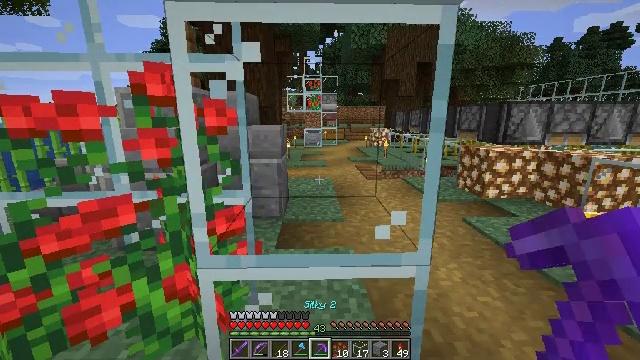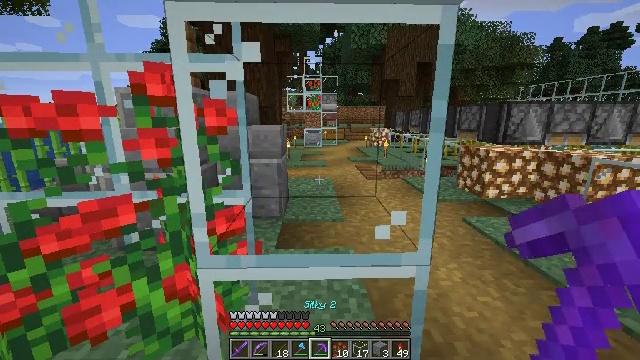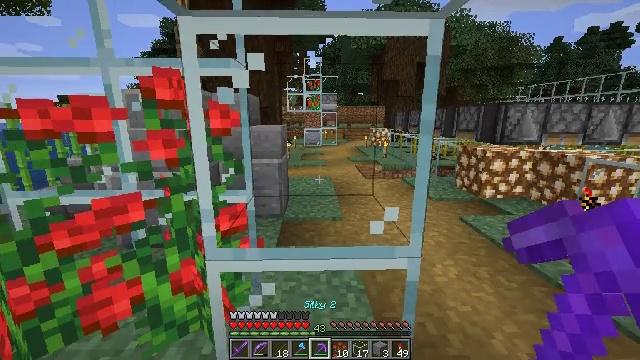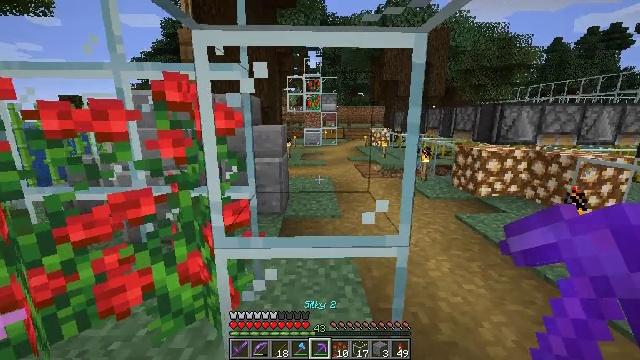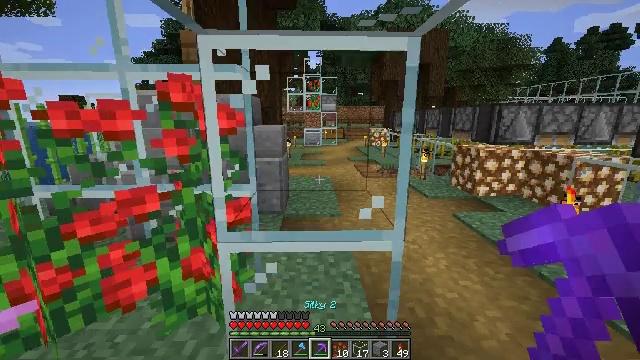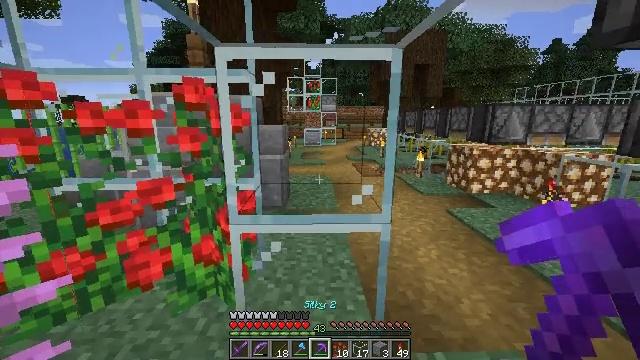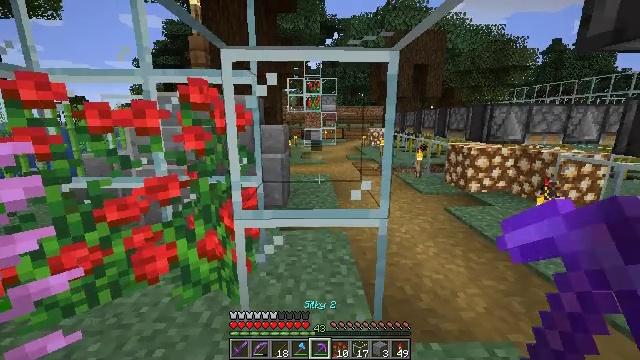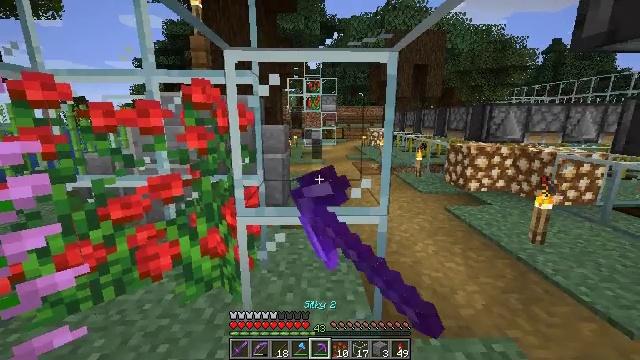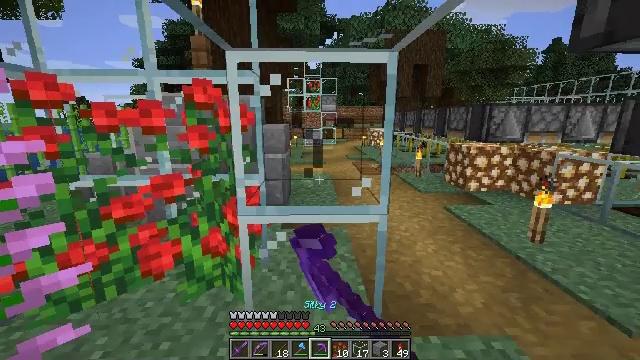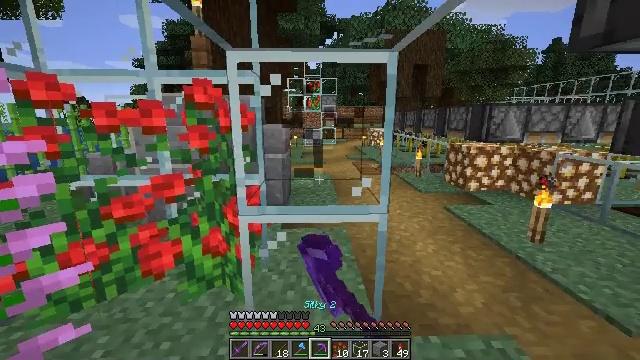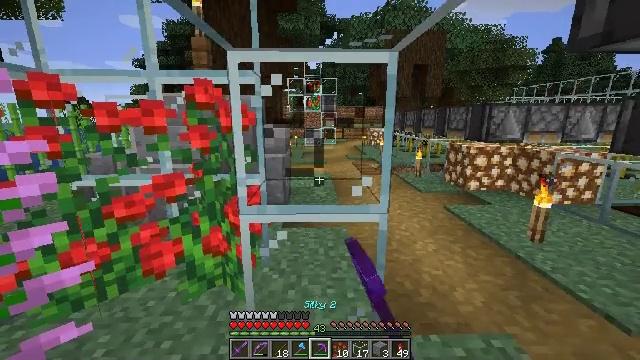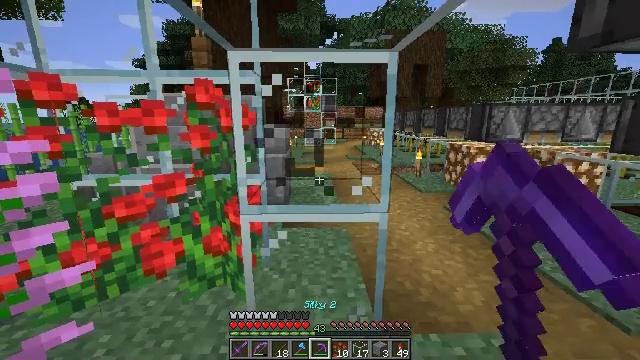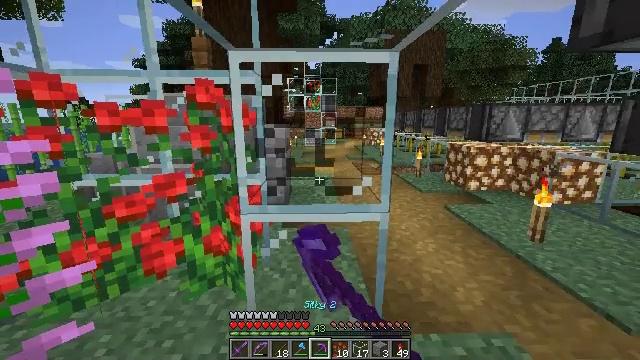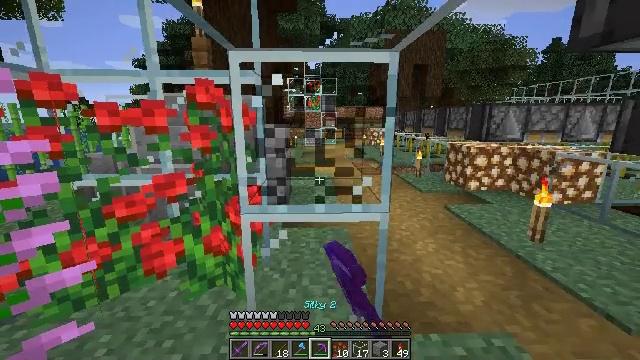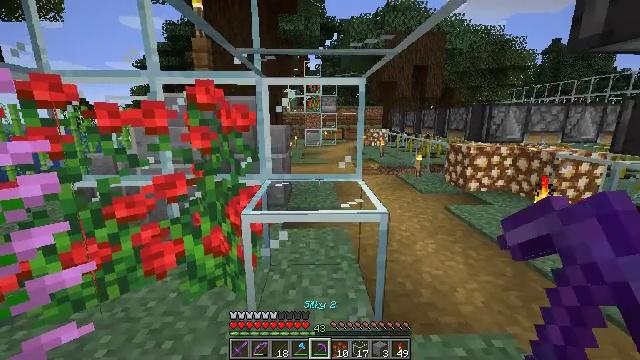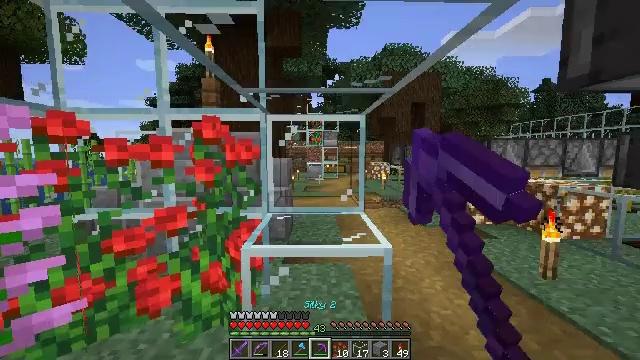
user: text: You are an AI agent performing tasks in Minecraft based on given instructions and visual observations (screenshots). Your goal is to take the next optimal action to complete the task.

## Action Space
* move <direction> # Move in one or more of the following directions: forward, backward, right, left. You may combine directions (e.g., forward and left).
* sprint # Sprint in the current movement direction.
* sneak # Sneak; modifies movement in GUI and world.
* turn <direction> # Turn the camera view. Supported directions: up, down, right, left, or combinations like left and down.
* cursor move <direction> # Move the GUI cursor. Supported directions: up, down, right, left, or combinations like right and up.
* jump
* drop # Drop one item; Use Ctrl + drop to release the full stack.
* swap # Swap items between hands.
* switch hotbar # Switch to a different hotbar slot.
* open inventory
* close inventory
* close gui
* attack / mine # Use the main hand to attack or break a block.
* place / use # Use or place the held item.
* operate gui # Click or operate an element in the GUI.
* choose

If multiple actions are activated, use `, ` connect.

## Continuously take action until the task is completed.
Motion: motion action
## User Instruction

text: Remove the glass to use the space.
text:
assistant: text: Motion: no_op
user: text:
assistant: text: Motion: move back
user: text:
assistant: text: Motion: move back
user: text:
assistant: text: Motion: move back
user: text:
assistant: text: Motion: no_op
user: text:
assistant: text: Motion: attack / mine
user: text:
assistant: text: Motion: attack / mine
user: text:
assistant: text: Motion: attack / mine
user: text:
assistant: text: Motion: attack / mine
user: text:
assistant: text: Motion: attack / mine
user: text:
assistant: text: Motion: attack / mine
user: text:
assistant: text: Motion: attack / mine
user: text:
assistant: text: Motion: attack / mine
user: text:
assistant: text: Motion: attack / mine
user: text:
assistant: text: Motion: turn up, attack / mine
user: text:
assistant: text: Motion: turn up, attack / mine
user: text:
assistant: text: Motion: attack / mine
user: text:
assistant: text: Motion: attack / mine
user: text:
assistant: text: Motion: attack / mine
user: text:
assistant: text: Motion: turn up, attack / mine
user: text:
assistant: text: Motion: move back, turn up, attack / mine
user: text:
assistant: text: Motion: move back, turn up, attack / mine
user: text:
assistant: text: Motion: move back, turn up, attack / mine
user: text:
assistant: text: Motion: move back, turn up, attack / mine
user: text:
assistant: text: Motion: attack / mine
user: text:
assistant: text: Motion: attack / mine
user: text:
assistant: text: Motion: attack / mine
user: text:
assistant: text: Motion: attack / mine
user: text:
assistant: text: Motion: attack / mine
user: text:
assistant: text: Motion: attack / mine